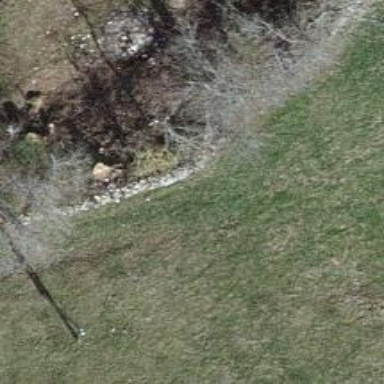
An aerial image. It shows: Dry stone wall barrier.